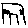
Label: house